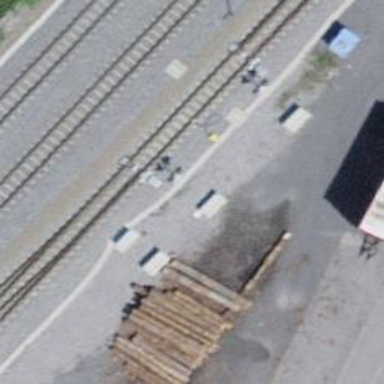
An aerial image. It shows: Narrow-gauge railway track electrified by contact line.